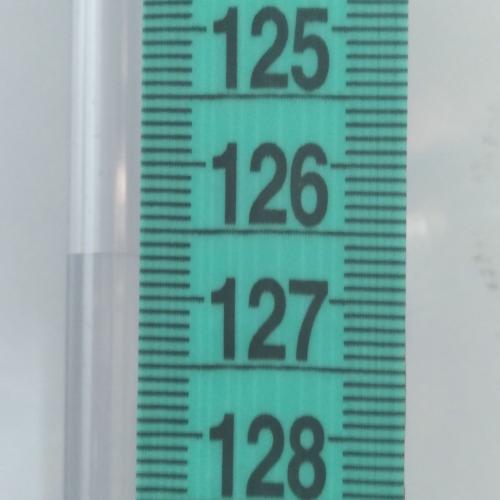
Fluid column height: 126.7 cm